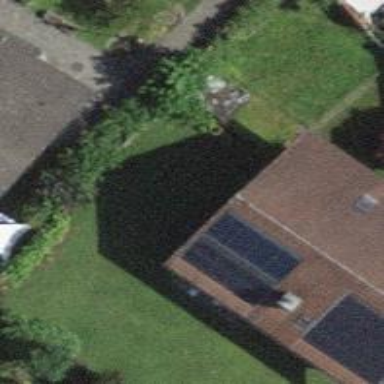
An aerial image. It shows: Solar power generator using photovoltaic method with solar photovoltaic panel types.